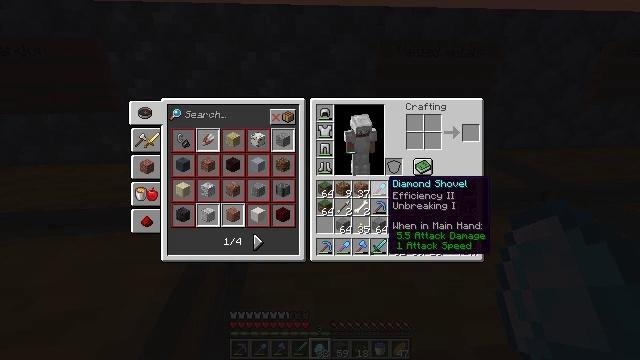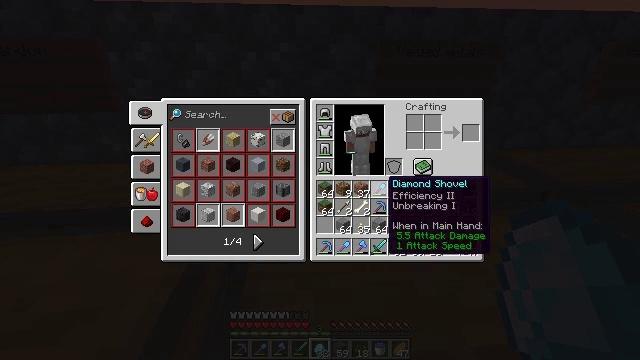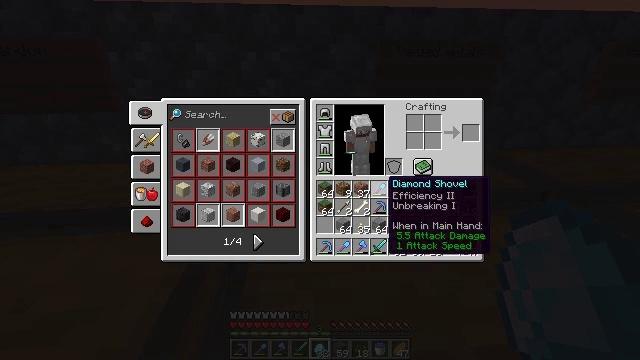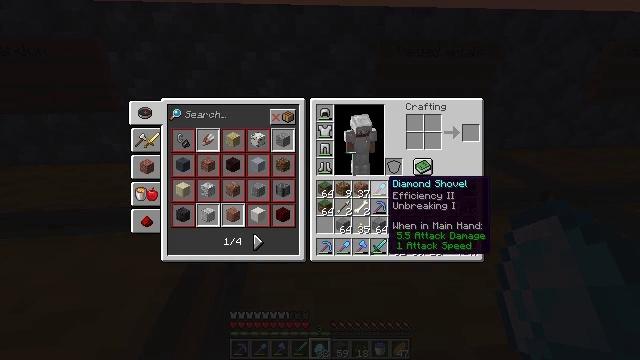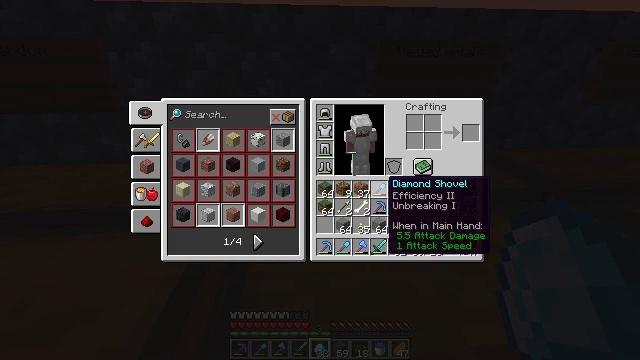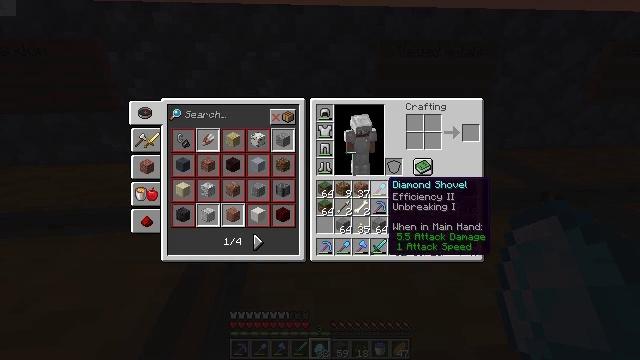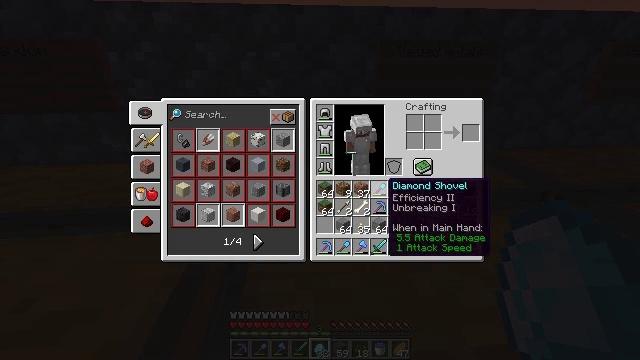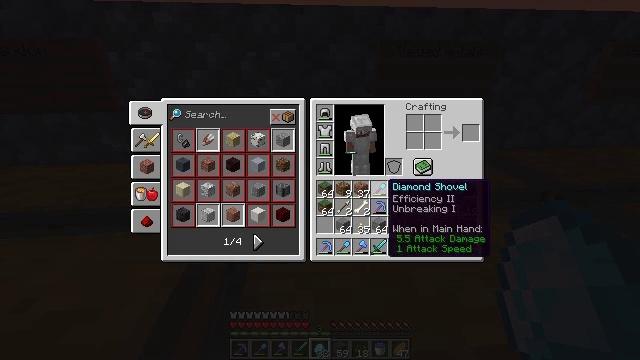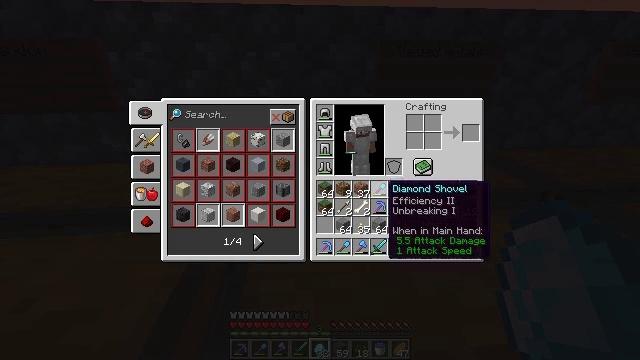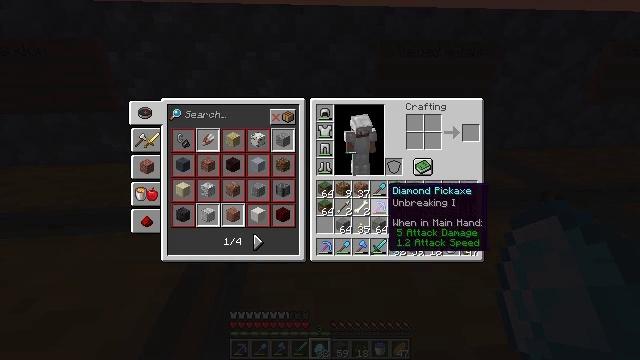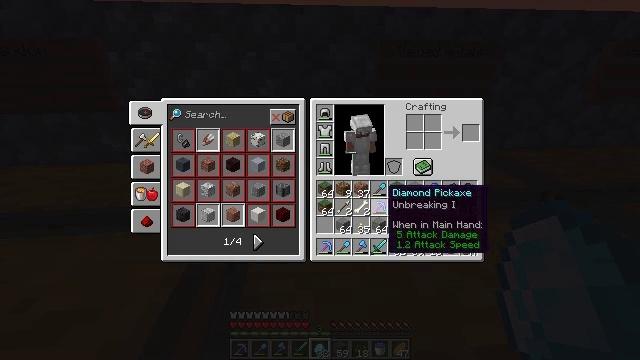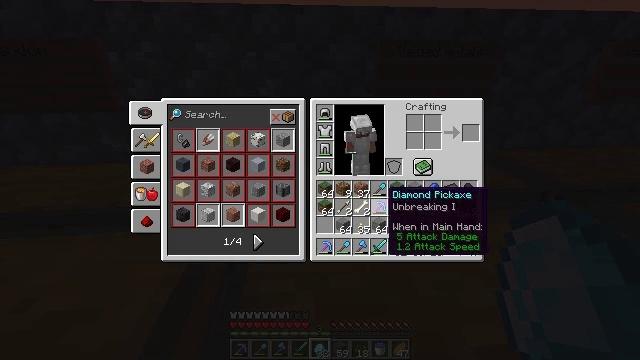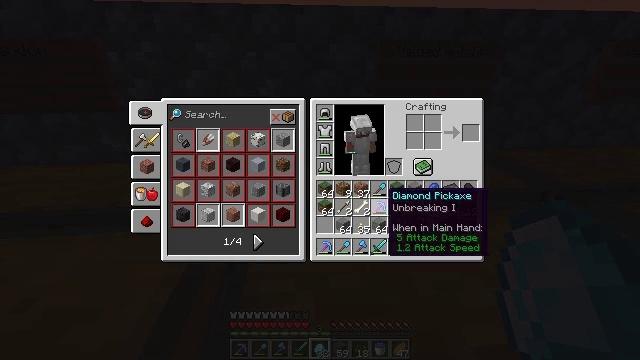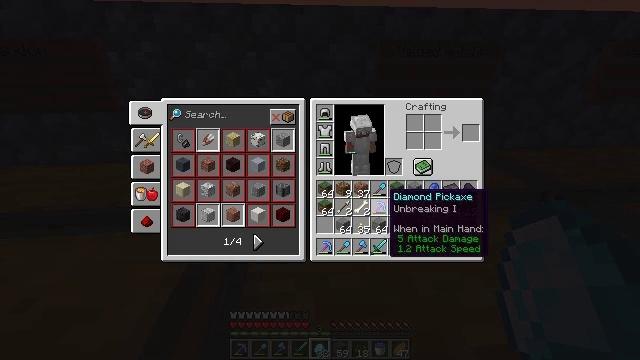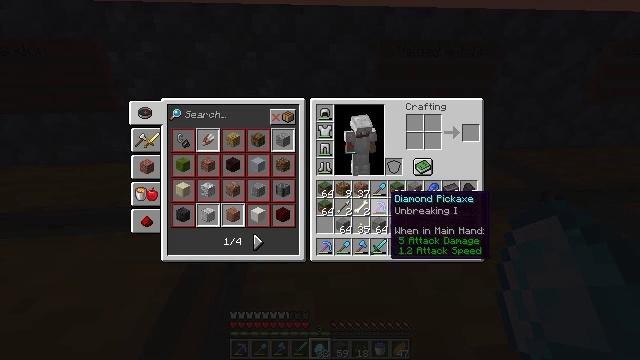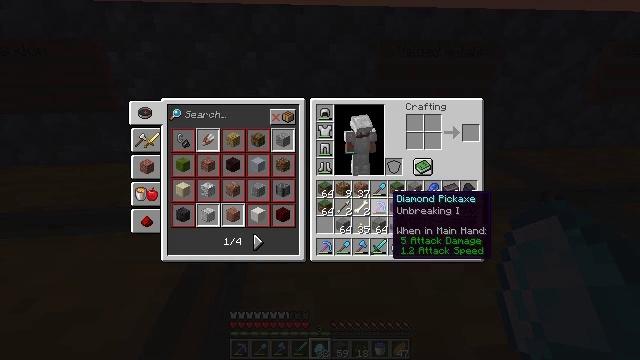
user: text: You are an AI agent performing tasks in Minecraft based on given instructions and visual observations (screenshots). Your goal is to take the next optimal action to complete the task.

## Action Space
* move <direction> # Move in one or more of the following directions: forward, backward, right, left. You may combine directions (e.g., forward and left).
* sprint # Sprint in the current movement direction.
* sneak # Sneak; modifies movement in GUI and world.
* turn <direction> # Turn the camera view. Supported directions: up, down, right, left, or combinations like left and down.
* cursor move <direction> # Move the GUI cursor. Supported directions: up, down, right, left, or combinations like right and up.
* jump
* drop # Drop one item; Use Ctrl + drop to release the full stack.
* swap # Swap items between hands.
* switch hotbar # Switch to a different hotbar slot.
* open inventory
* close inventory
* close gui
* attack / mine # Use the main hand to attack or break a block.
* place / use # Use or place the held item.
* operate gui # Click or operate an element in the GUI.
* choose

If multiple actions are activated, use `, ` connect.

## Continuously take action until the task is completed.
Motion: motion action
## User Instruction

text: Drop a grass block.
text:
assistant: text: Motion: no_op
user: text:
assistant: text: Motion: no_op
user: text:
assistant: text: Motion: no_op
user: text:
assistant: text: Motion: no_op
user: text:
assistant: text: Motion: no_op
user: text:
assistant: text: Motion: no_op
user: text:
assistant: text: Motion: no_op
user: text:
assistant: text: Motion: no_op
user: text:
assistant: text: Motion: no_op
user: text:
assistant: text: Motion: no_op
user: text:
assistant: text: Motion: no_op
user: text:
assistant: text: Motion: no_op
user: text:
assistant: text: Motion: no_op
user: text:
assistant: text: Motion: no_op
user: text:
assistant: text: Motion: no_op
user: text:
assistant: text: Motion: no_op
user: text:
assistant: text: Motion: no_op
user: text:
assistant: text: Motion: no_op
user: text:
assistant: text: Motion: no_op
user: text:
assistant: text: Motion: no_op
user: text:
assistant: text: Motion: no_op
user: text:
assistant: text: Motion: no_op
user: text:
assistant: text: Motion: no_op
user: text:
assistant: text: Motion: no_op
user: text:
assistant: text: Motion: no_op
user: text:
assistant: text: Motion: no_op
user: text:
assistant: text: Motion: no_op
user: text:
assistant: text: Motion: no_op
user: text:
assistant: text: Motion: no_op
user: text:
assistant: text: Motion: no_op